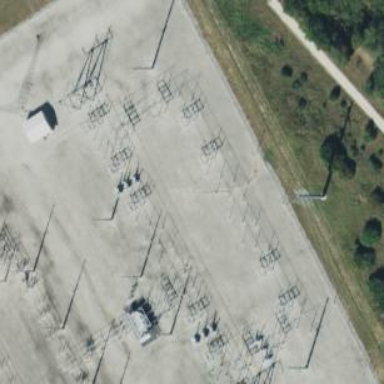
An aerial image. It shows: Switch used for power control.